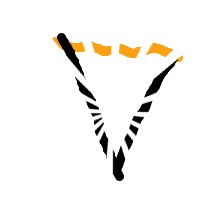
Shape: triangle